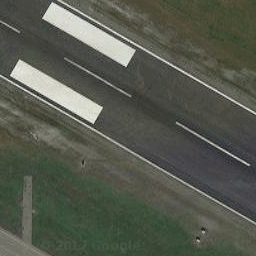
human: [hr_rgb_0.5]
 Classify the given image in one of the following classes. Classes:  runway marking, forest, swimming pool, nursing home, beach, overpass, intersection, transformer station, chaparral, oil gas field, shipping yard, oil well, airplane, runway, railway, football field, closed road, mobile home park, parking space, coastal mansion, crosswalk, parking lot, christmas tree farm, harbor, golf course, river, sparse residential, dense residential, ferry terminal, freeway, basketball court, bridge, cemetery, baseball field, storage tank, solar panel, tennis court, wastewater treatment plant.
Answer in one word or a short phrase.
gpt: runway